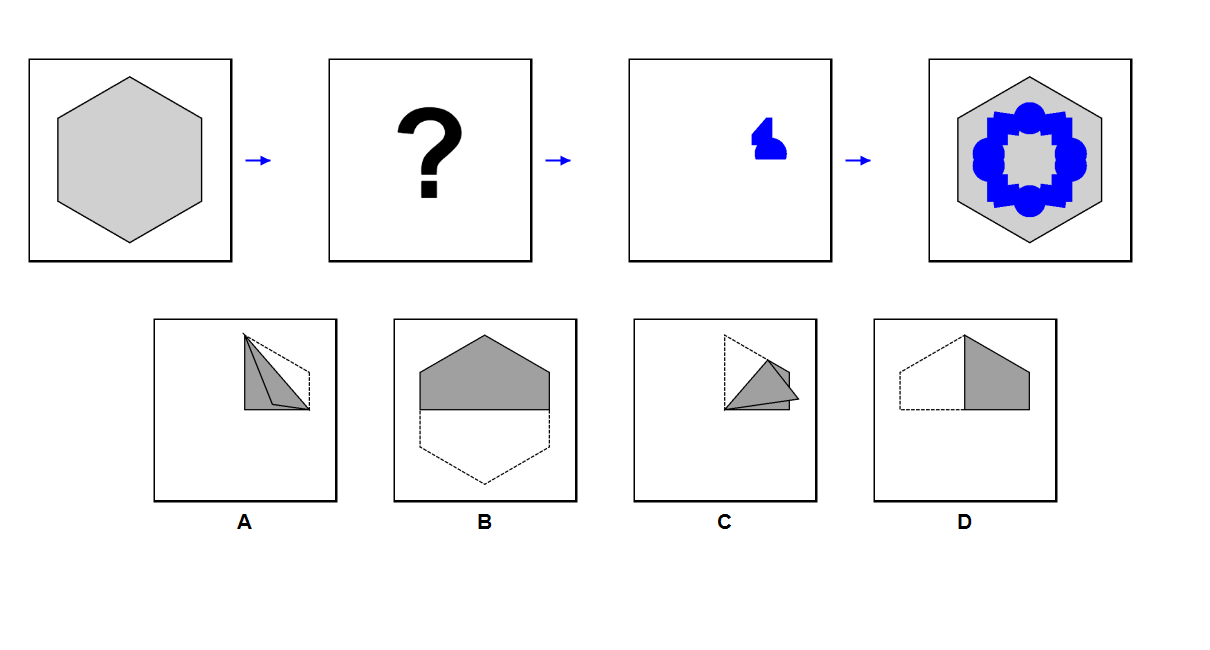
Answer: A